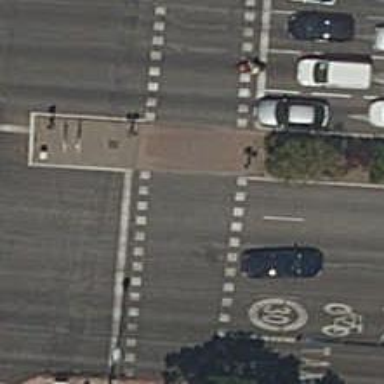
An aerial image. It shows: Footway with traffic signals at crossing.